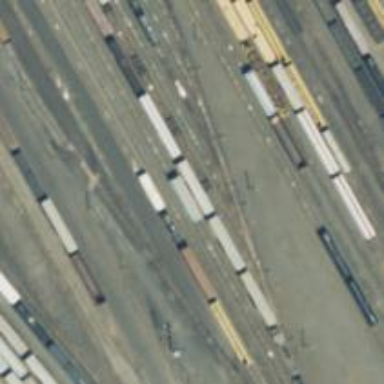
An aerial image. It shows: Railway yard in service.